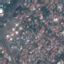
Land use / land cover: Residential